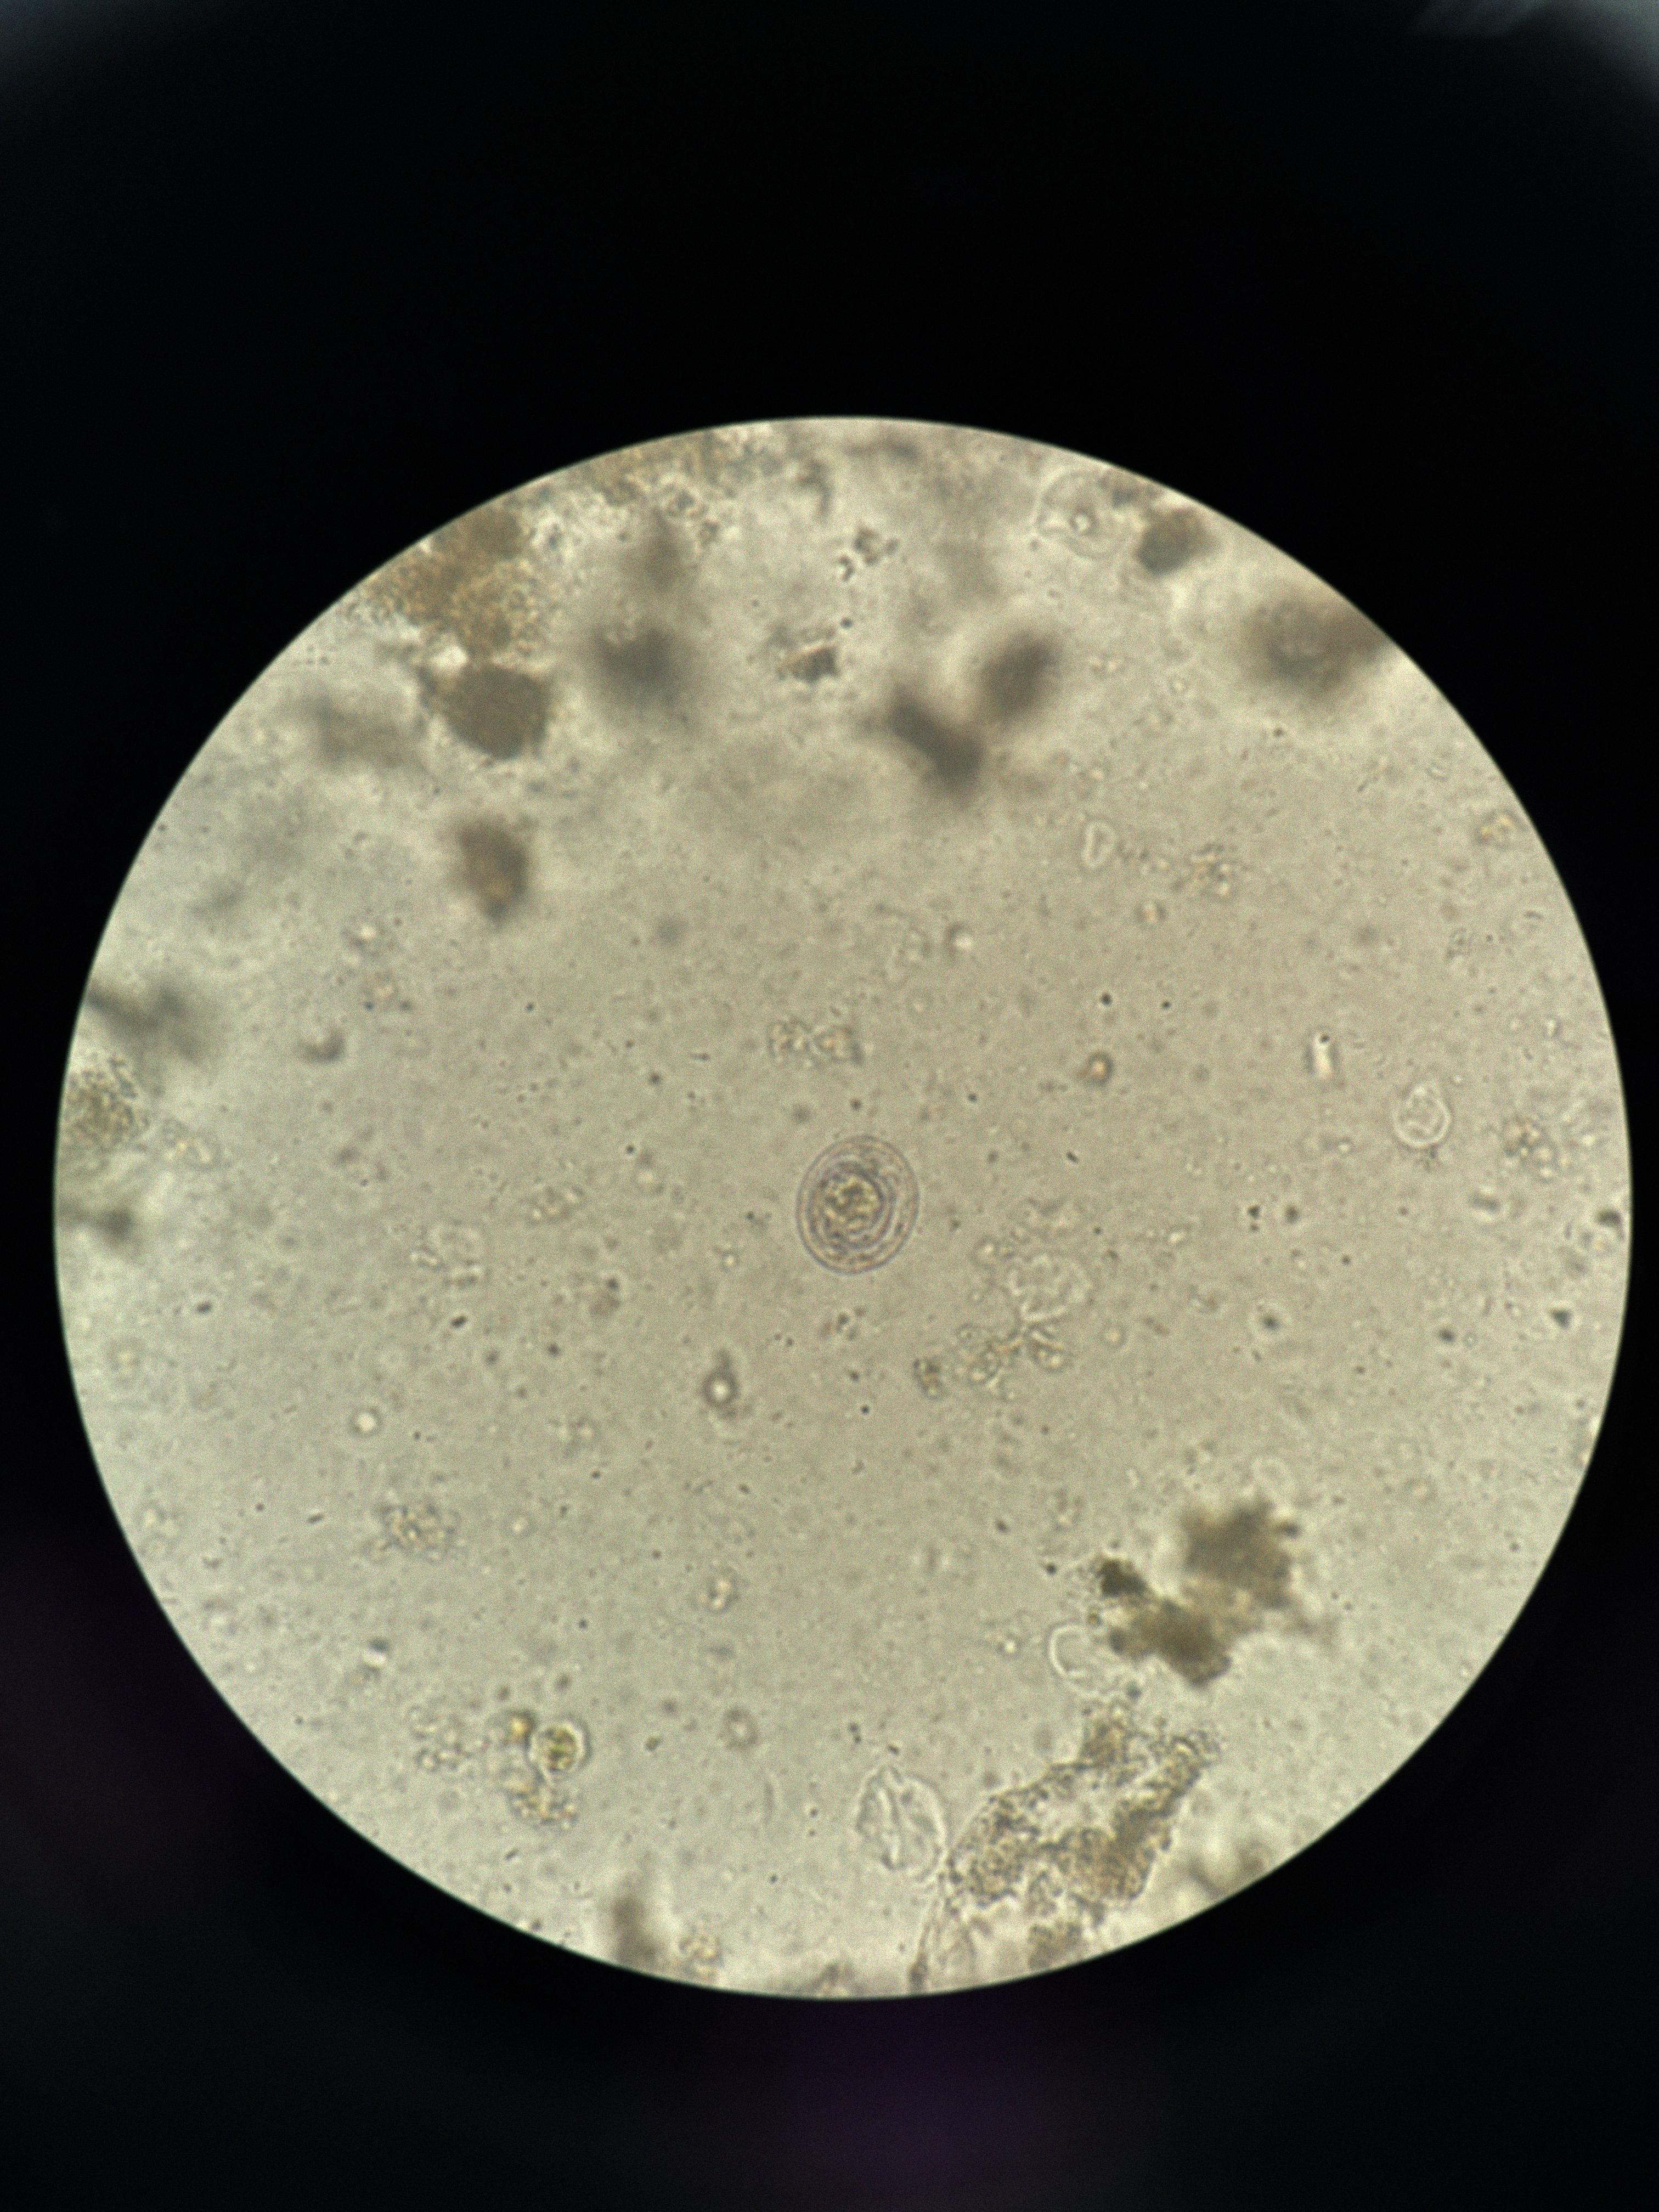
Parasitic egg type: Hymenolepis nana